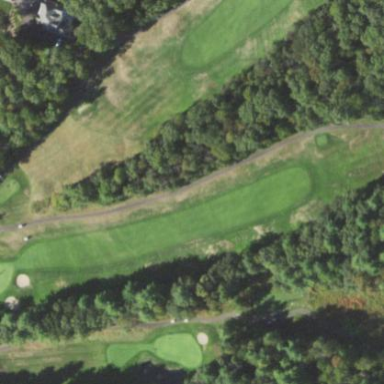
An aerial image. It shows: Grassy area designated as golf fairway.